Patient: sex M, age 65
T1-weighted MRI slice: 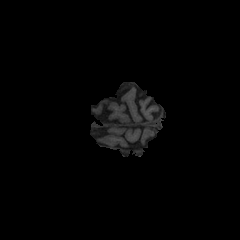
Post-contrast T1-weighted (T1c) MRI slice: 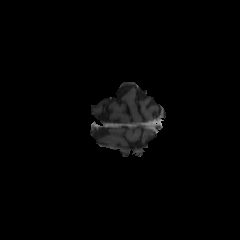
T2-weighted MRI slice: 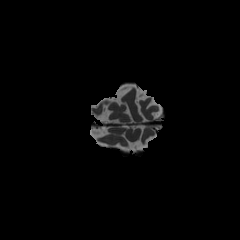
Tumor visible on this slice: no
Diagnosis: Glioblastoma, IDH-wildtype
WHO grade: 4